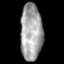
Tissue: lung
Cell type: Epithelial cells
Senescence score: 0.2222
Nuclear area (px): 1227
Mean DAPI intensity: 162.222